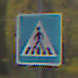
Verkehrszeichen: FussgaengerueberwegRechts
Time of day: MorningAfternoon
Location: Outdoor (Nature)
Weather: Overcast
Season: Autumn
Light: Natural